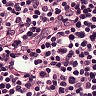
Metastatic tissue present: no